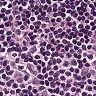
Metastatic tissue present: no